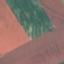
Label: AnnualCrop